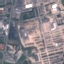
Land use / land cover: Industrial